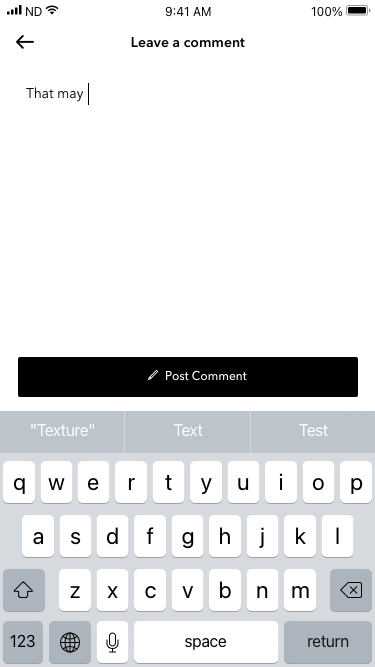
Text in this UI design:
Leave a comment
That may
Post Comment